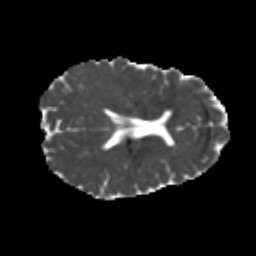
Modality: MD
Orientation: axial
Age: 25
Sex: female
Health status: healthy
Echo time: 0.074 s